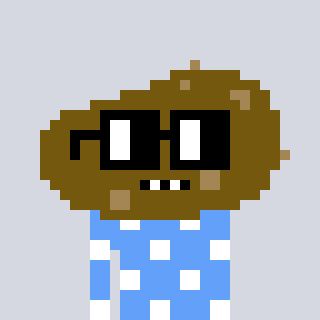
a pixel art character with square black glasses, a potato-shaped head and a blue-colored body on a cool background